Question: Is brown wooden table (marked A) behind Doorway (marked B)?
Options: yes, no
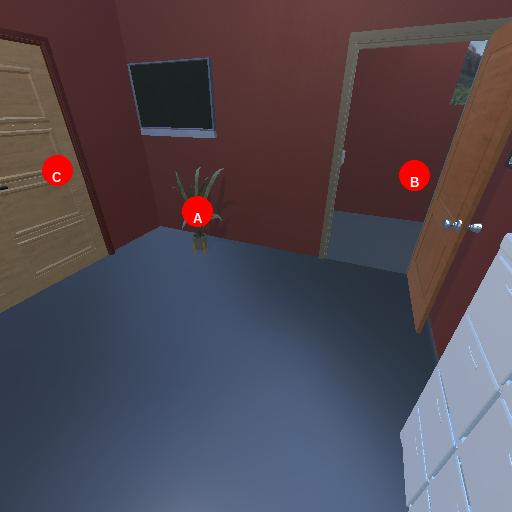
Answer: yes